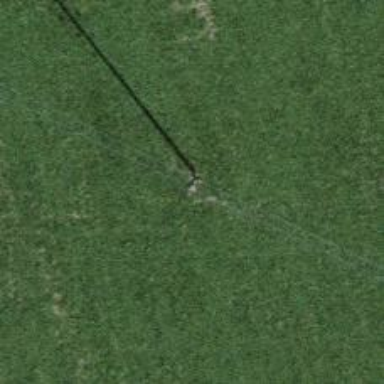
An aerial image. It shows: Minor power line.